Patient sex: F
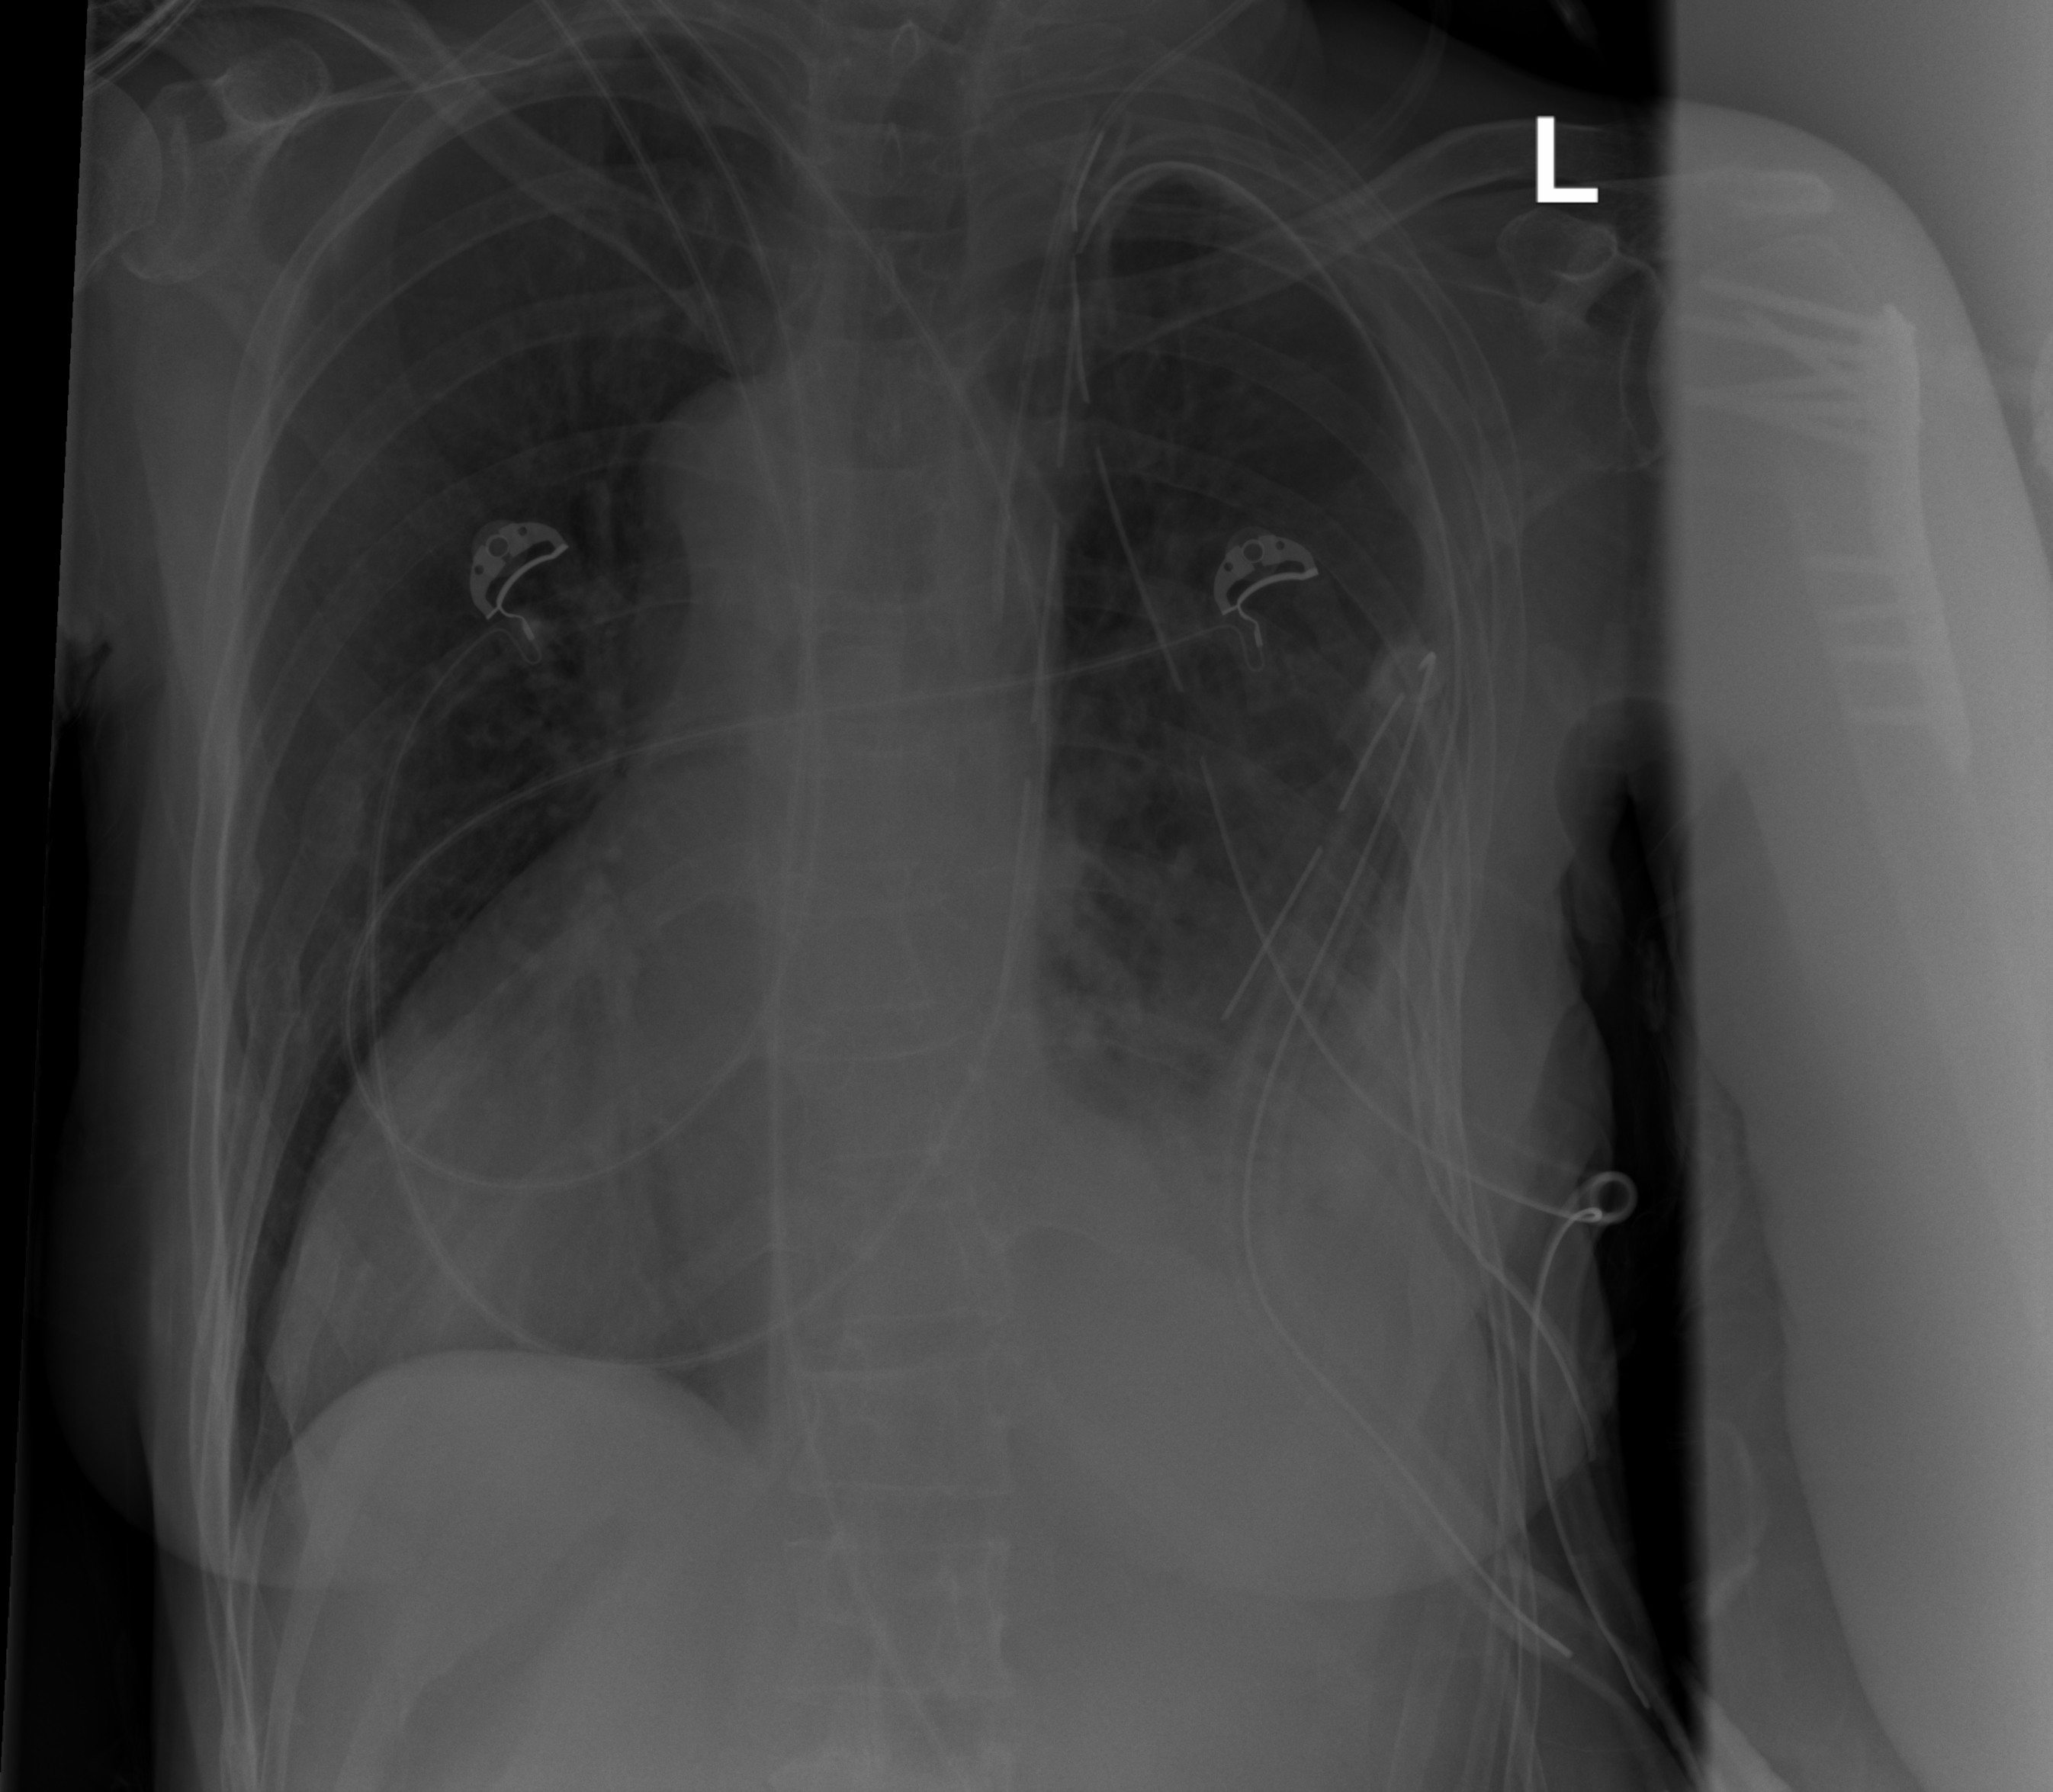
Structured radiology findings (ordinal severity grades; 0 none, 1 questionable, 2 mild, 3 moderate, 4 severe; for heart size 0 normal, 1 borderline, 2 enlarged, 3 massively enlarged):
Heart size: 0
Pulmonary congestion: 0
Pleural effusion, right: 0
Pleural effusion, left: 3
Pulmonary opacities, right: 0
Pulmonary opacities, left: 0
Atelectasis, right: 0
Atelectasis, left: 3